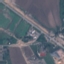
Label: Highway